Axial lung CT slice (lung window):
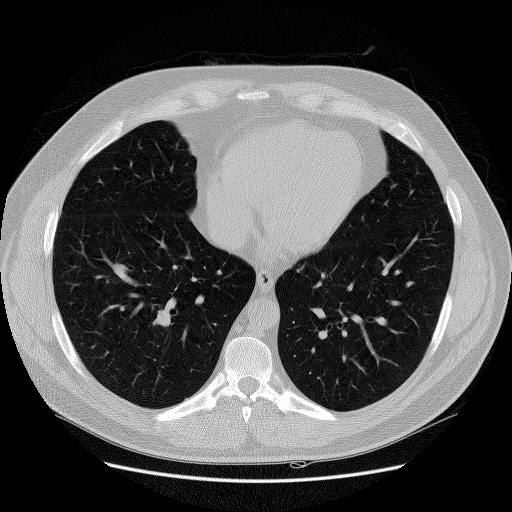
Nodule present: no